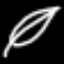
Label: leaf